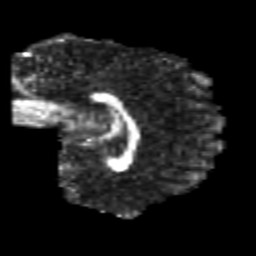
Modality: FA
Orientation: sagittal
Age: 22
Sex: male
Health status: healthy
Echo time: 0.074 s